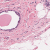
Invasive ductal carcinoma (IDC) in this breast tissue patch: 0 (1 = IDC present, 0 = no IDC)